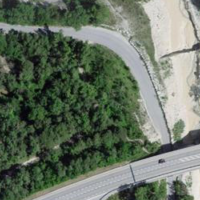
EUNIS habitat code: 44
Species observed at this site:
Colias croceus
Cephalanthera longifolia
Melanargia galathea